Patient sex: M
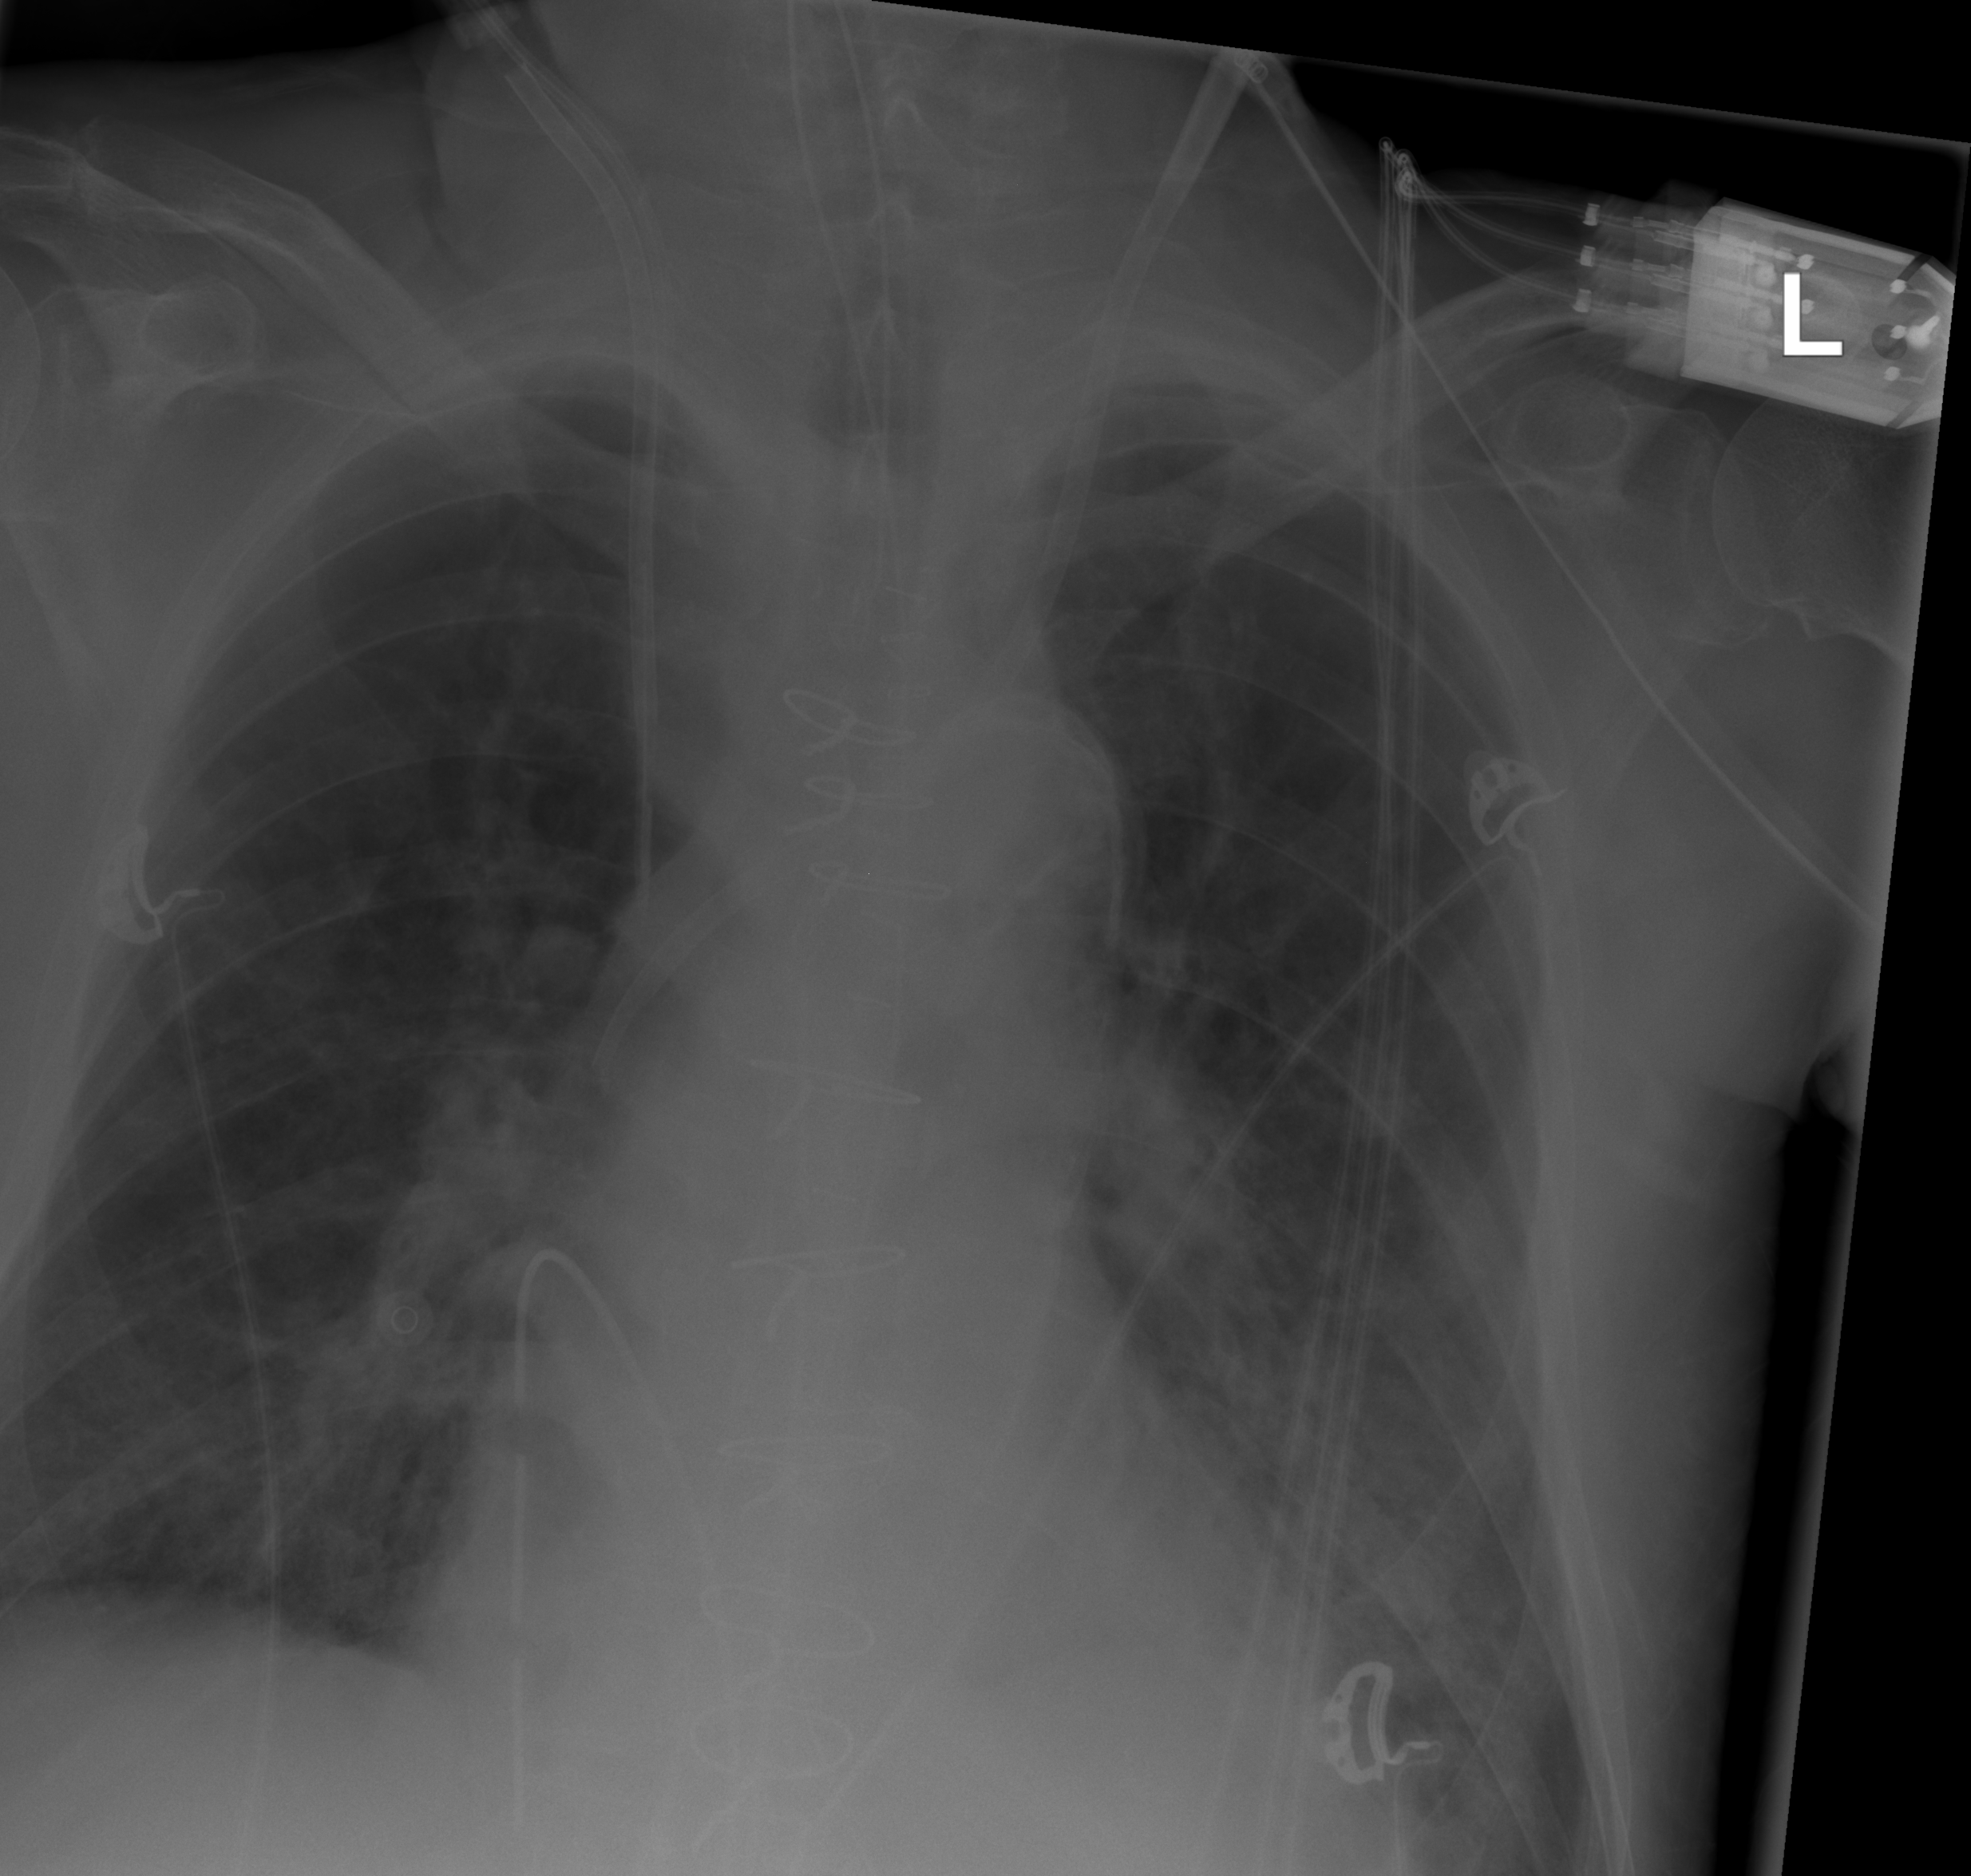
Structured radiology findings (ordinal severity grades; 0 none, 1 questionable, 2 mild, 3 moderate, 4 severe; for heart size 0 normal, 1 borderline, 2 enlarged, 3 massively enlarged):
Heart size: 1
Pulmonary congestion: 0
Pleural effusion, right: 0
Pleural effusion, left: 0
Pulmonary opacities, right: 1
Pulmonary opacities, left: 1
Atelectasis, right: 1
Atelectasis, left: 2